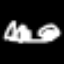
Label: octagon